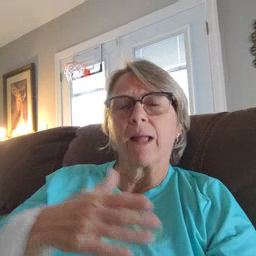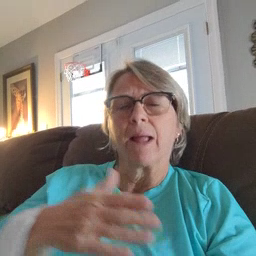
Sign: gift